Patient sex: M
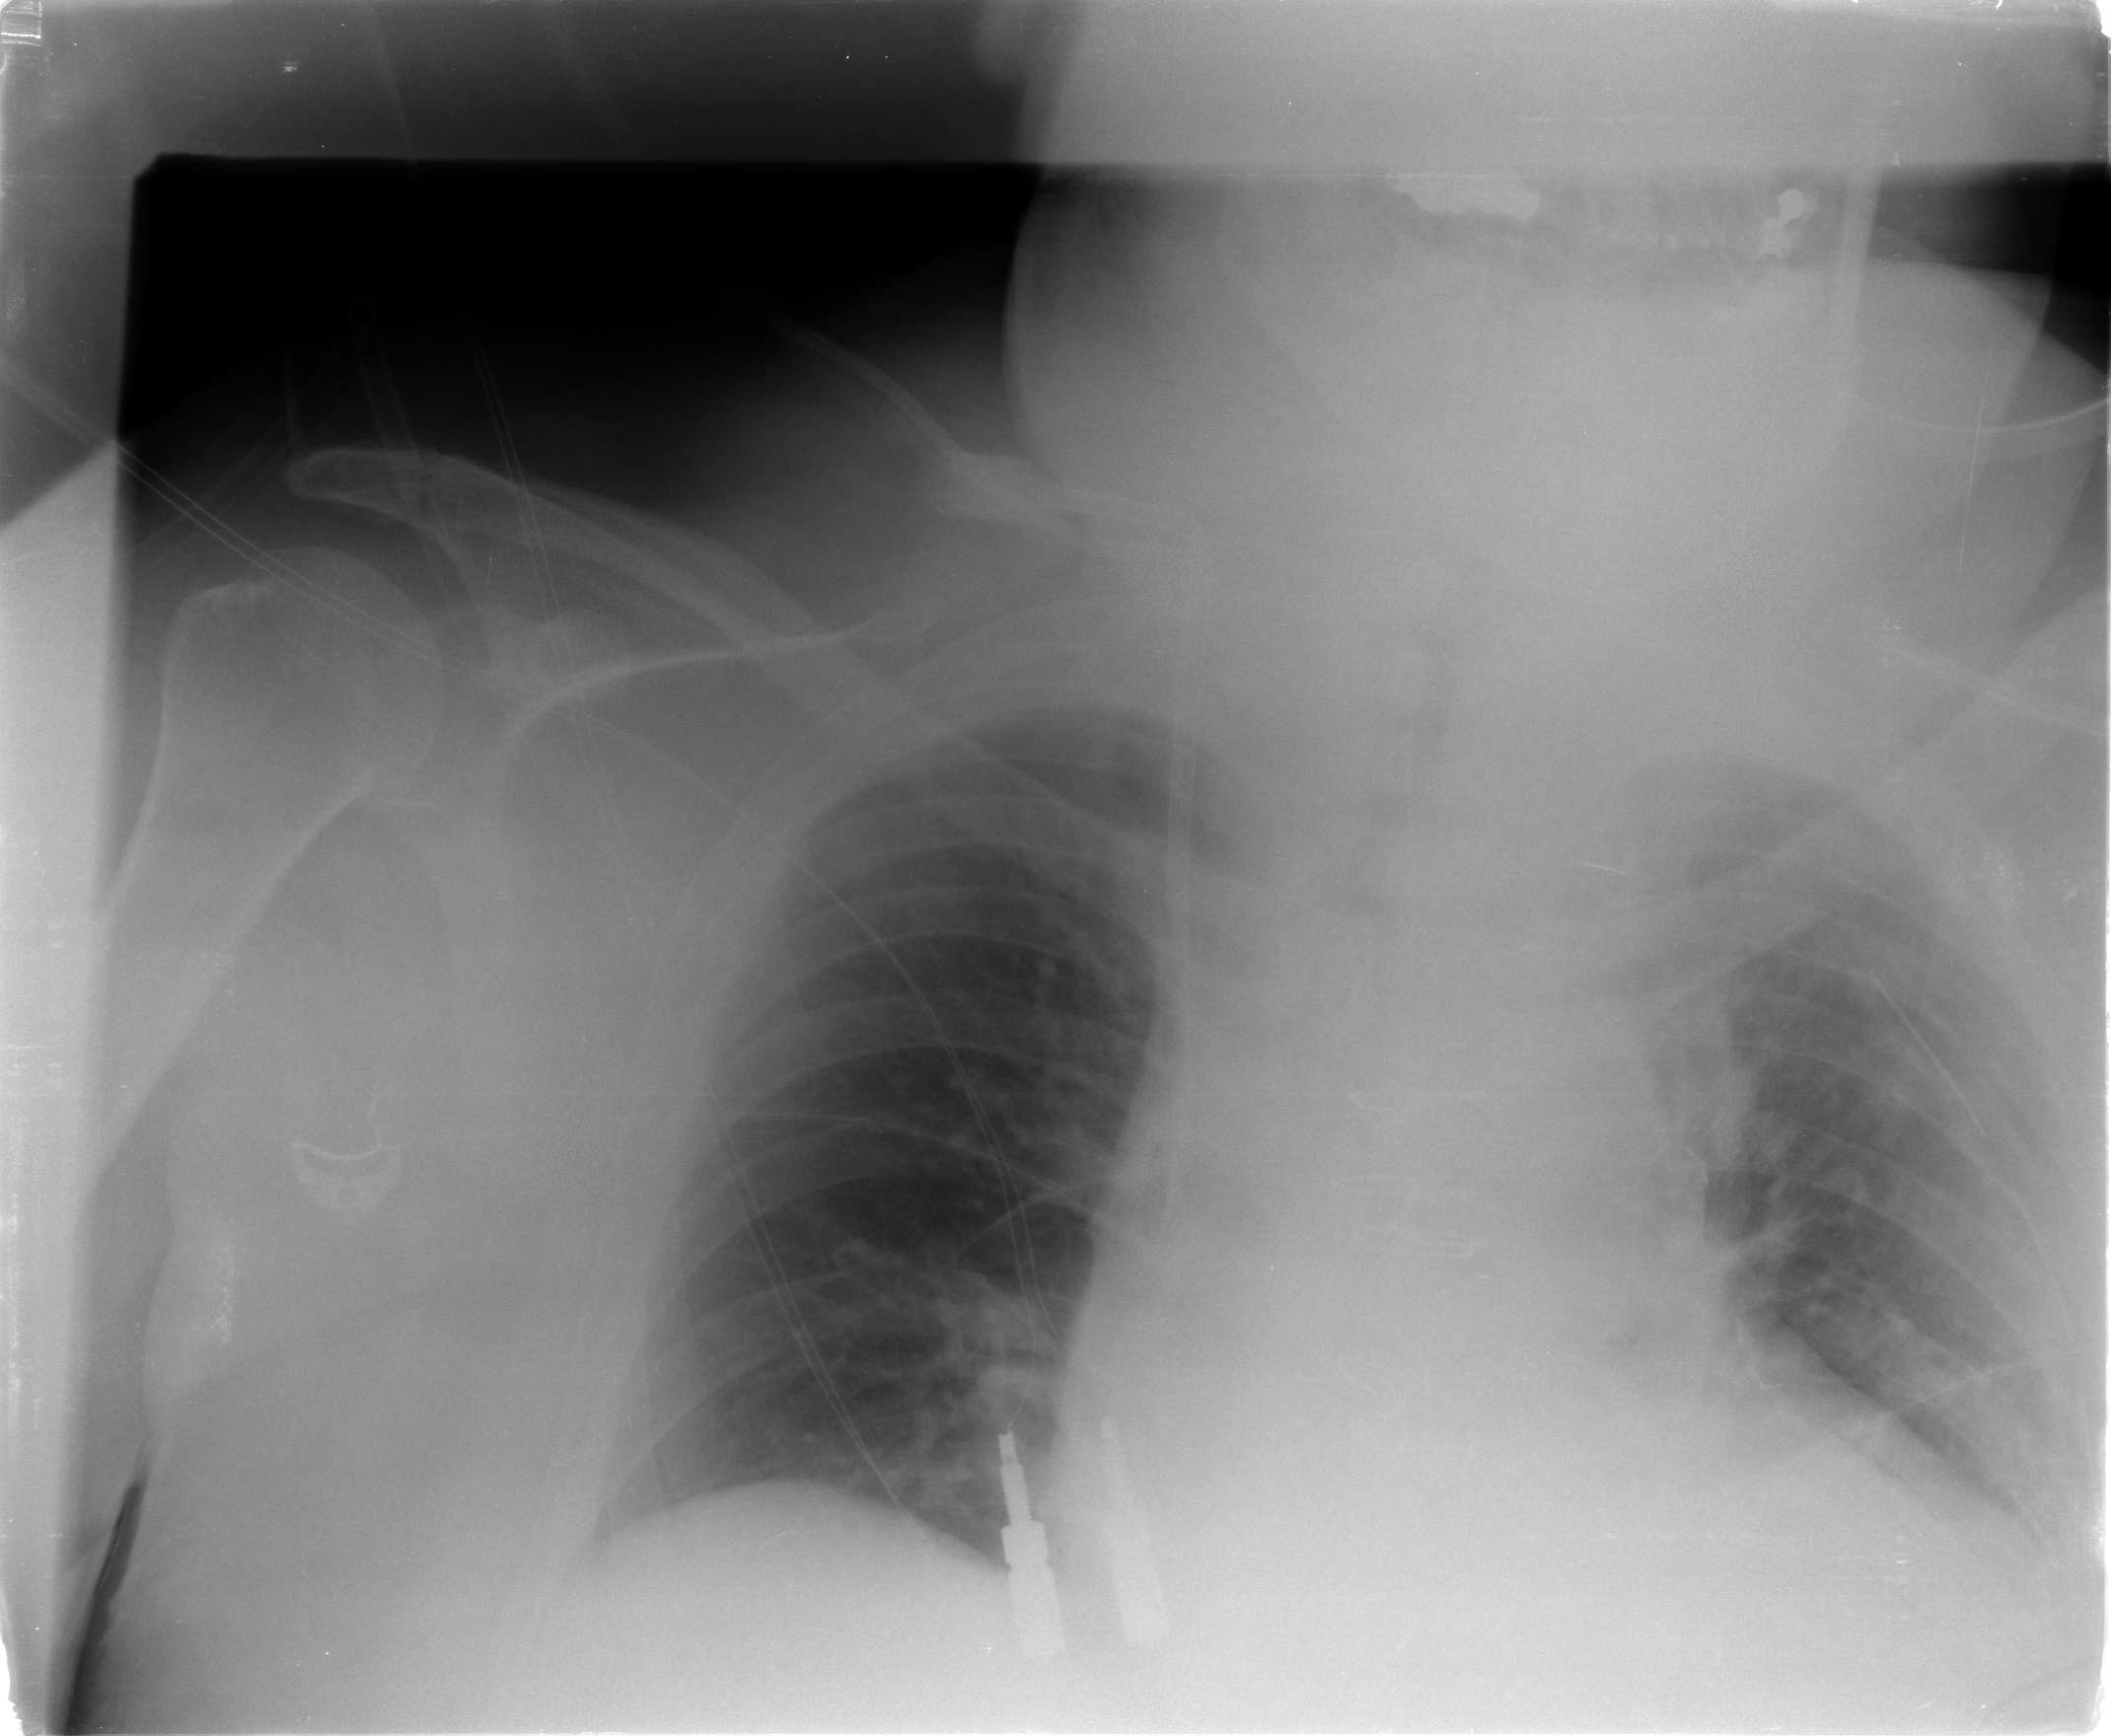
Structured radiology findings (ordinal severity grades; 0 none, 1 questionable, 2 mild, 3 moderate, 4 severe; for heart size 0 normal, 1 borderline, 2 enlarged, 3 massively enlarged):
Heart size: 2
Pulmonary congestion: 0
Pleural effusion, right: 0
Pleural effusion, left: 2
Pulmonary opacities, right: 0
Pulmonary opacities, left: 0
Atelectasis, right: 0
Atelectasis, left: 2